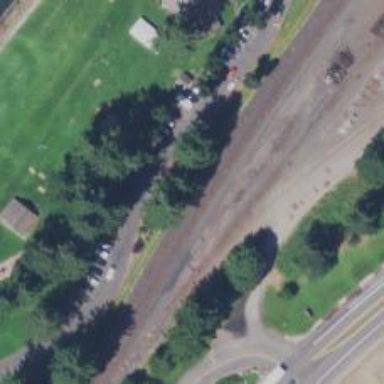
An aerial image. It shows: Railway siding with rails.